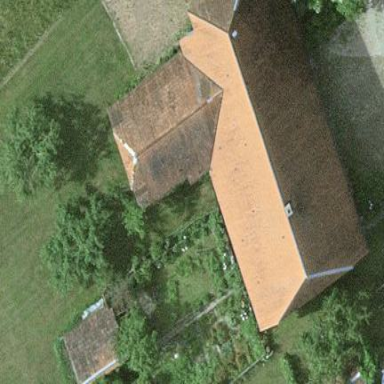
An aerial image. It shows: Farm building.